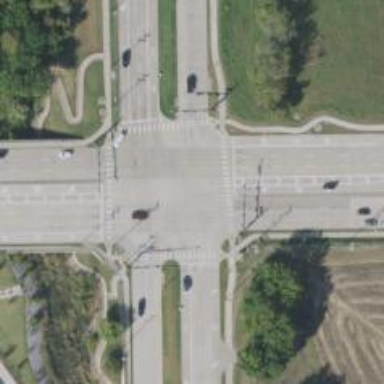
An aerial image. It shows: Marked footway crossing with zebra markings.